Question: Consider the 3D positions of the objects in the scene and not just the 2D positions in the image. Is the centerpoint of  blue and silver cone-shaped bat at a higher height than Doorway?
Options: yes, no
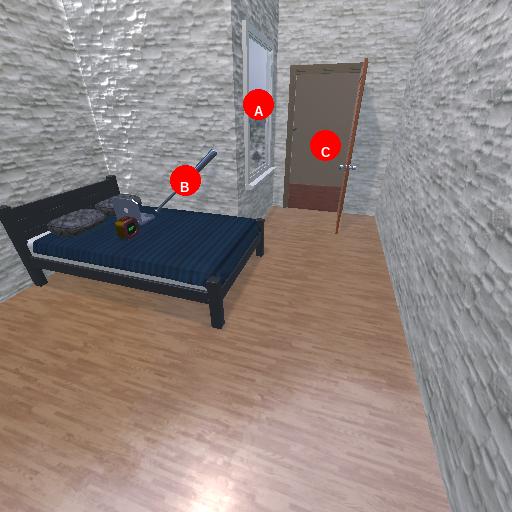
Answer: yes